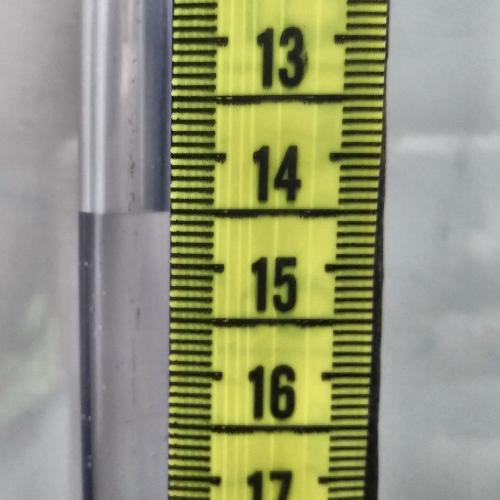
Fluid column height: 14.5 cm